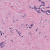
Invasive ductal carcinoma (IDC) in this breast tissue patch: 1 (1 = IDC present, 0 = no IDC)